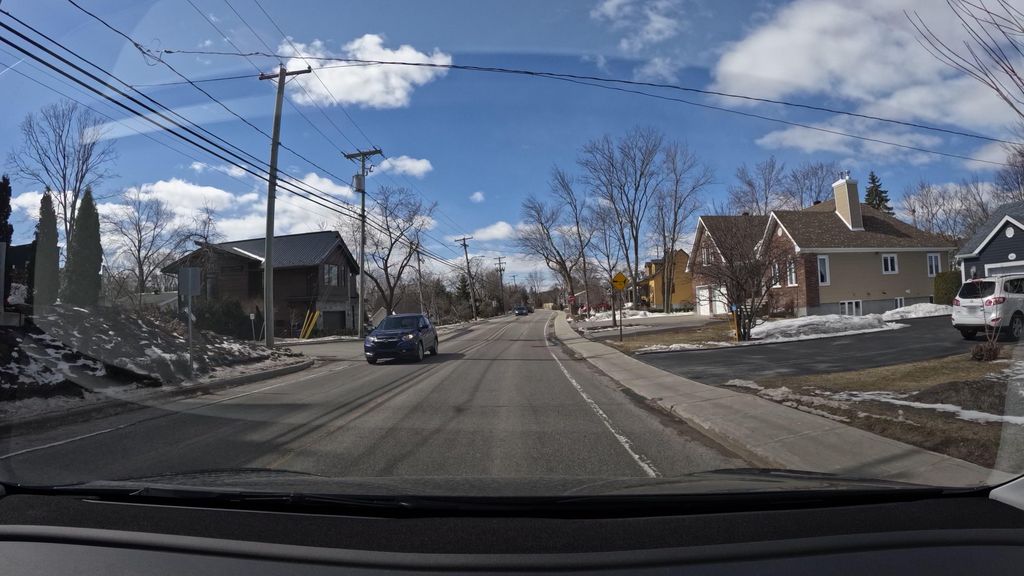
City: montreal